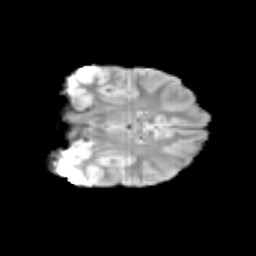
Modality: T2w
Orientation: coronal
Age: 10
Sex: female
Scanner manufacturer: siemens
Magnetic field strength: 3 T
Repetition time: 3.8 s
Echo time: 0.07 s